Question: How does iOS edit contact 'UITableView' add space between sections while still showing previous sections' last cells' separators?
In the screenshot below, the first cell of the third section is highlighted. How do I add that white space above it without hiding the separator underneath the "add phone" cell above it? I tried adding a white section header, but that hides the separator of the cell above it.

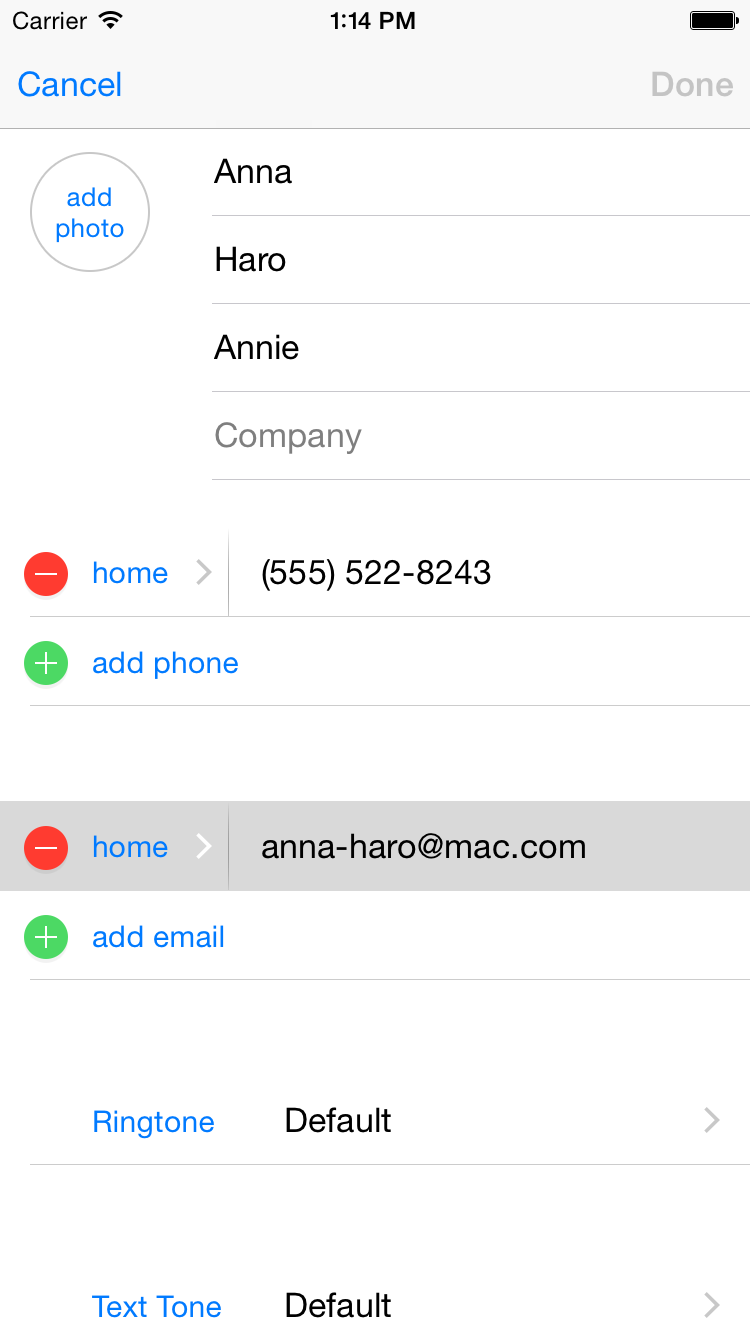
Answer: On iOS 15 you can add padding to the section header
'''
if #available(iOS 15.0, *) {
tableView.sectionHeaderTopPadding = 0
}
'''